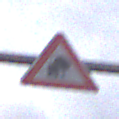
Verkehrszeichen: UnzureichendesLichtraumprofil
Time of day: MorningAfternoon
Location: Outdoor (Suburban)
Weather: PartlyCloudy
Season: NotSpecified
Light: Natural